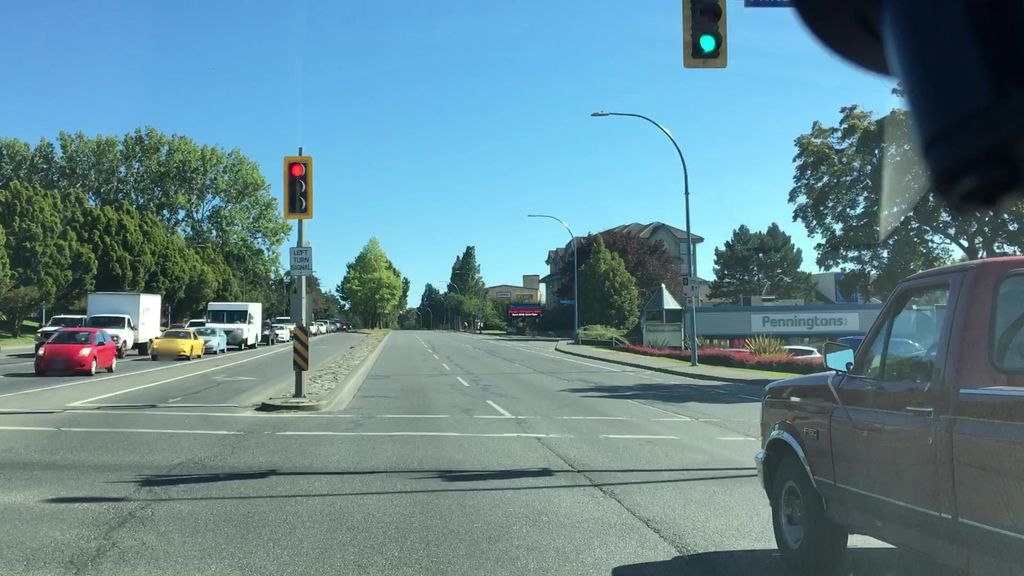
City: victoria